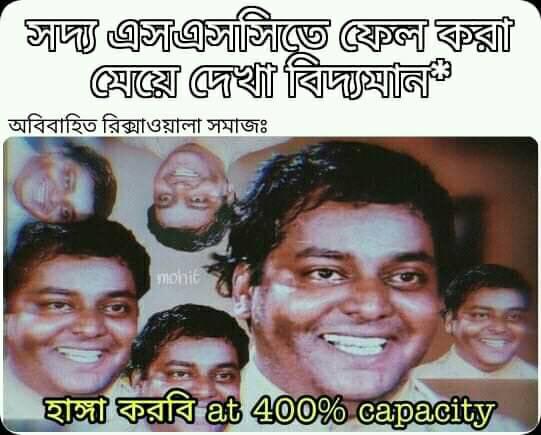
Caption: সদ্য এসএসসিতে ফেল করা মেয়ে দেখা বিদ্যমান*    অবিবাহিত রিক্সাওয়ালা সমাজঃ     হাঙ্গা করি at 400% capacity
Label: hate